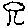
Label: tree